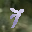
Label: 7